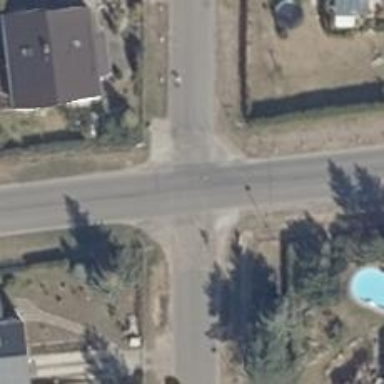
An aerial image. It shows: Residential road with concrete surface.